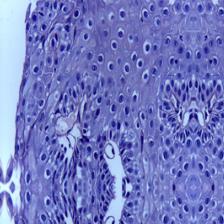
Diagnosis: OSCC